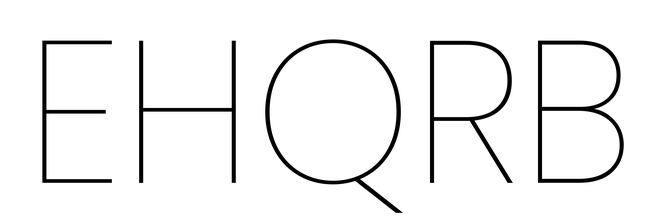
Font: Poppins-Thin